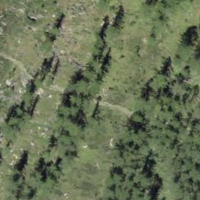
EUNIS habitat code: 44
Species observed at this site:
Eriopygodes imbecillus